Field crop: maize
Growth stage: 2
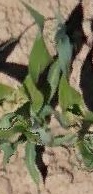
Species: maize